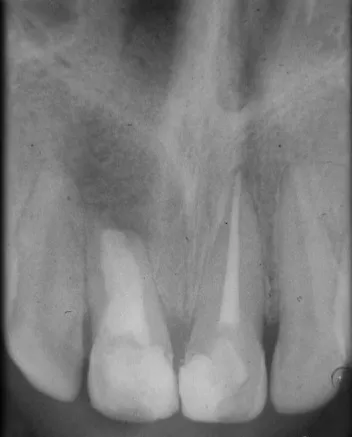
Radiograph at 9 months.
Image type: radiology (x_ray)